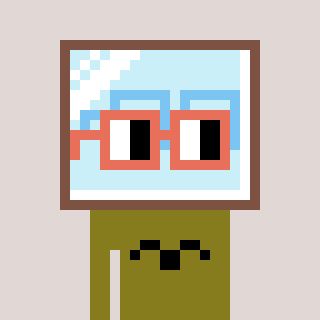
a pixel art character with square orange glasses, a mirror-shaped head and a gunk-colored body on a warm background